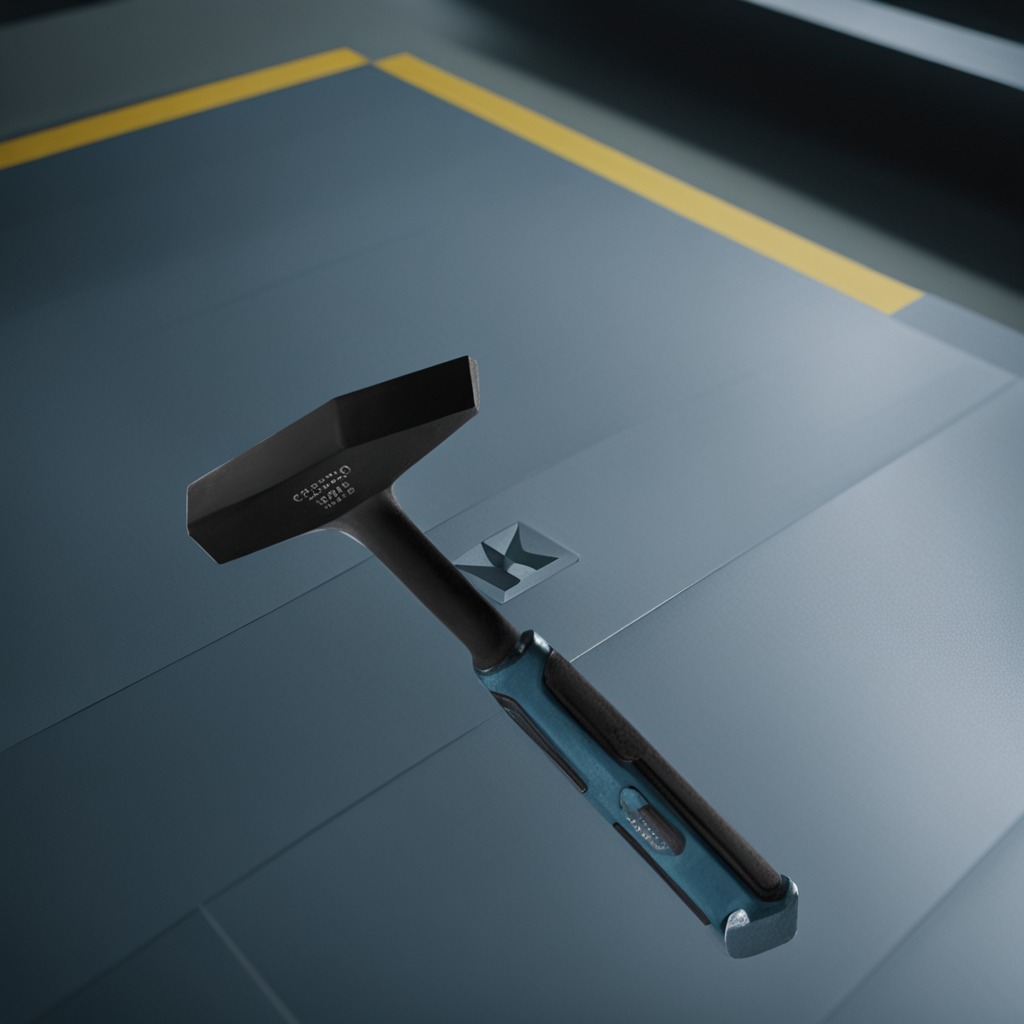
A hammer lies on a toolbox surface in an airplane hangar workshop.